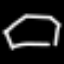
Label: octagon